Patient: sex M, age 51
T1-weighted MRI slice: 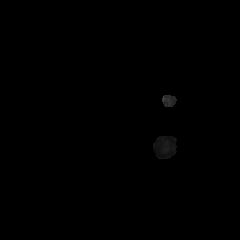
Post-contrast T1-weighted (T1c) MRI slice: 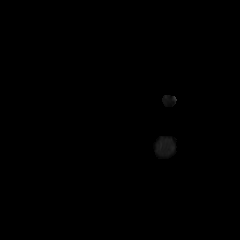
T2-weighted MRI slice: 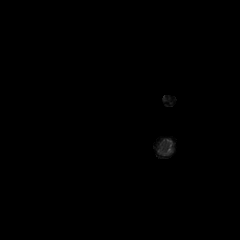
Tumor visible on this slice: no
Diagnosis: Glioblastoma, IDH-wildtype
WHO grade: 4